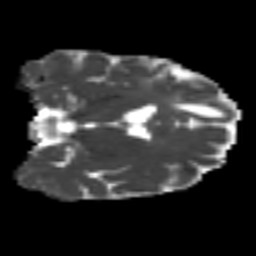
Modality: MD
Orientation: coronal
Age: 40
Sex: female
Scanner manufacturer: siemens
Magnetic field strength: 3 T
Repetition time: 4.987 s
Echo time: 0.0792 s